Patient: sex F, age 57
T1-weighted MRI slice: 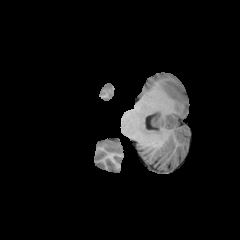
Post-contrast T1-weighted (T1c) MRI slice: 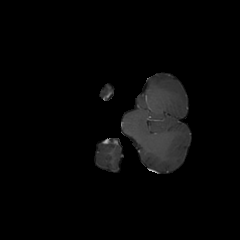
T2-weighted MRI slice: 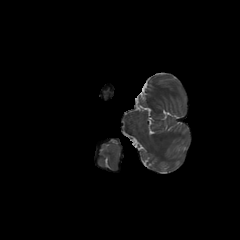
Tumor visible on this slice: no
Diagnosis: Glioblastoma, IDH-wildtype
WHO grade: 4